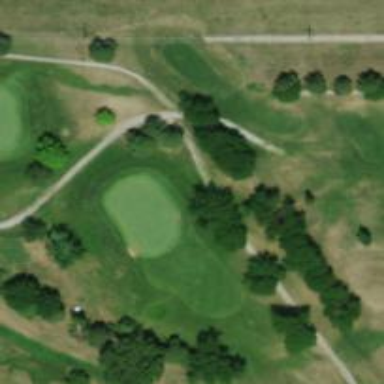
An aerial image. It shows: Path for both roads and golfers.